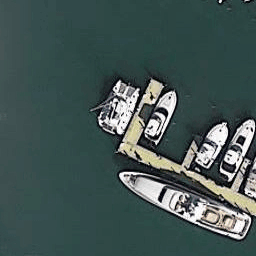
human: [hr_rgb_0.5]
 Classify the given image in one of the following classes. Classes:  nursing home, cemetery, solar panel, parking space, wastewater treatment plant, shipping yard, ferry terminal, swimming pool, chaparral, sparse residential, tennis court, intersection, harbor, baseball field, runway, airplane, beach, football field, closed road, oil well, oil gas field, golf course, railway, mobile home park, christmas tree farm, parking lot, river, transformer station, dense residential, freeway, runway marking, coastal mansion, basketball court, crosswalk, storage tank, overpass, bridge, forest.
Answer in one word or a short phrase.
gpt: harbor